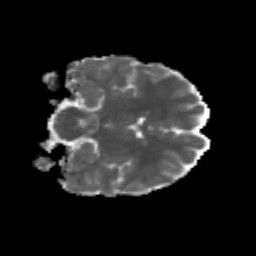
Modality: MD
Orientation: coronal
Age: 25
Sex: female
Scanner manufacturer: siemens
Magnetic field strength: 3 T
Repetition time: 3.5 s
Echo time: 0.113 s